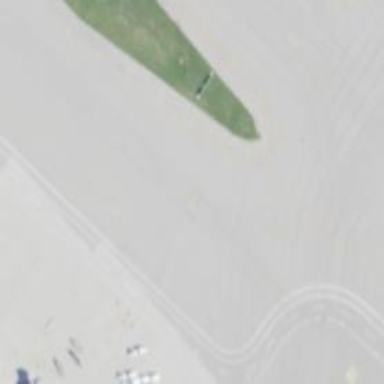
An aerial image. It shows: View of taxiway at the airport.